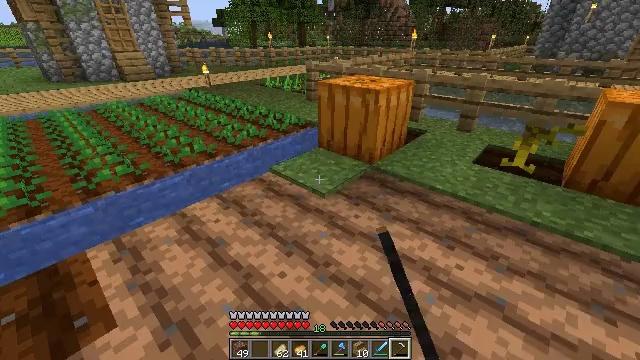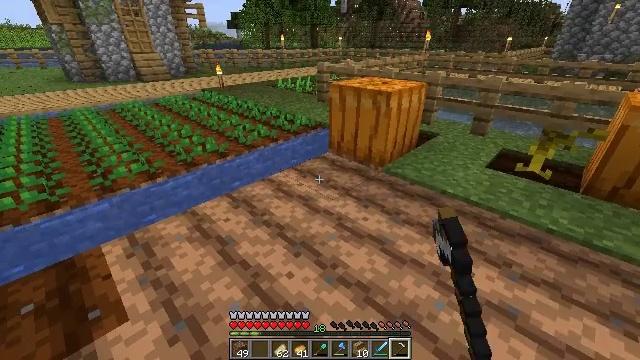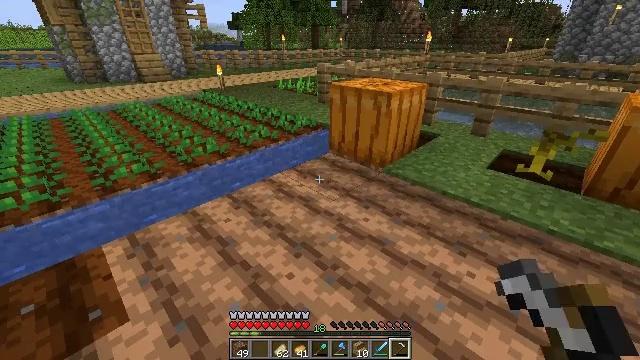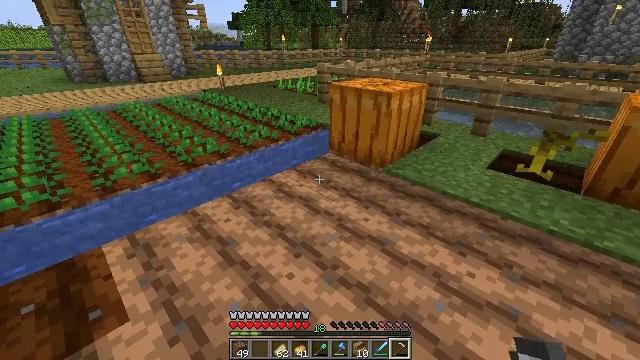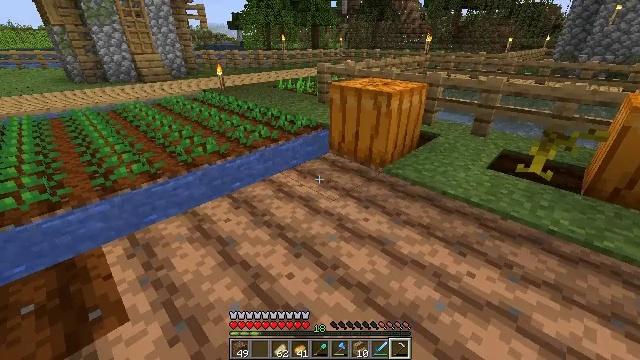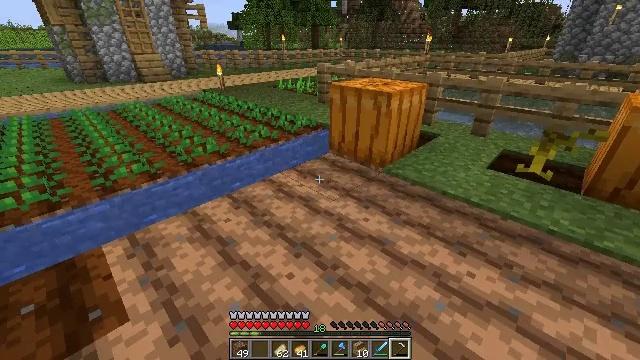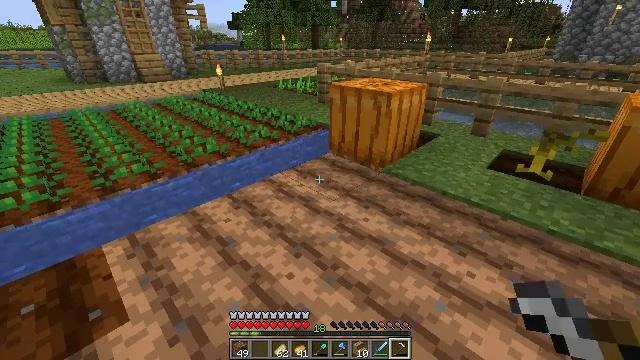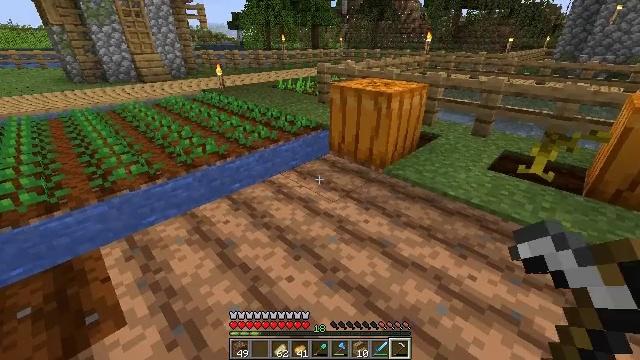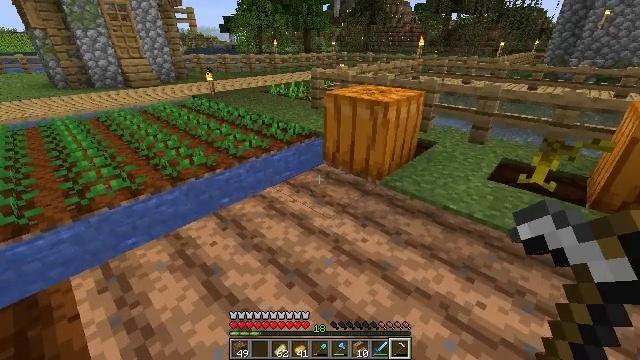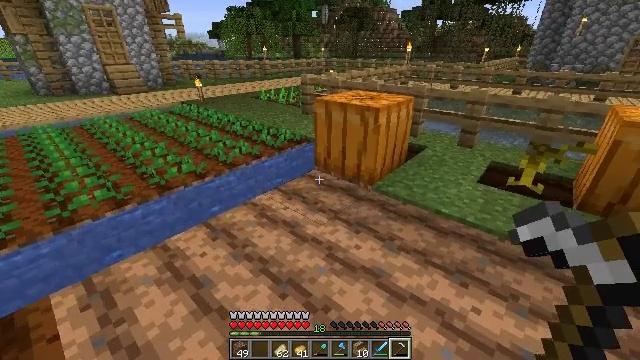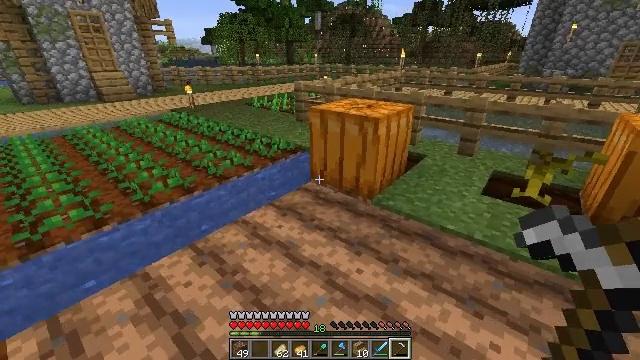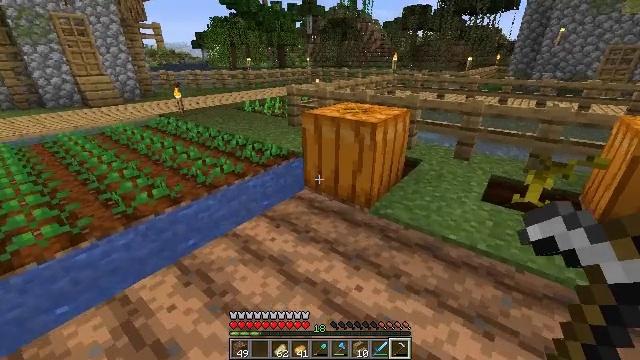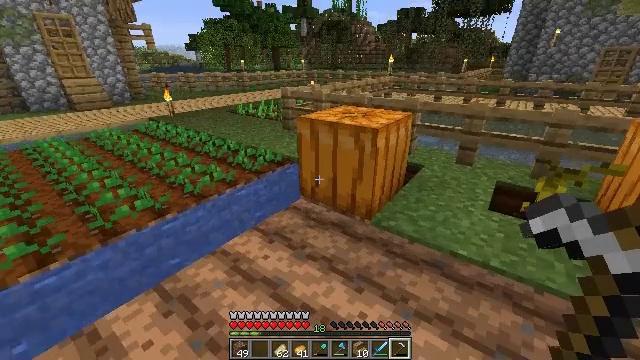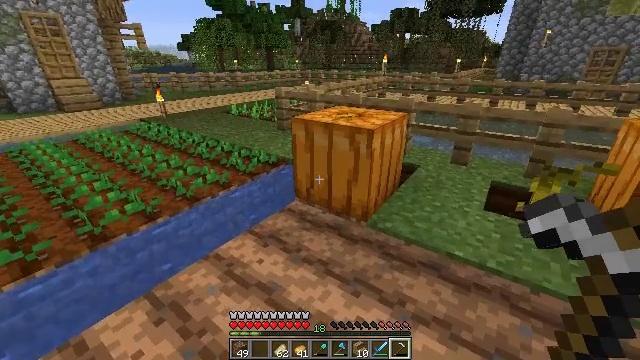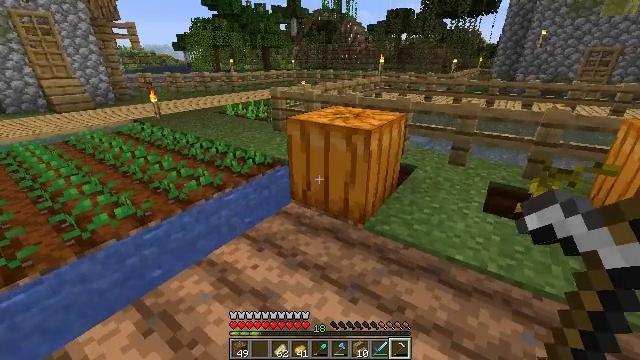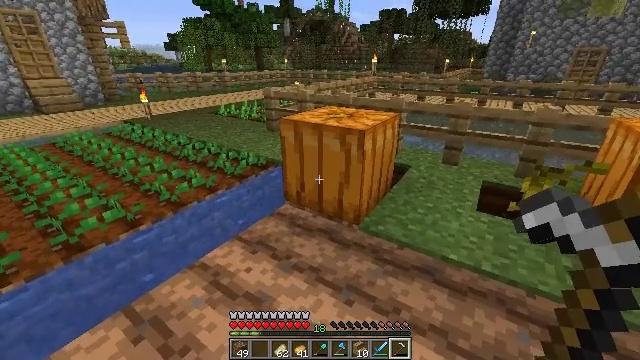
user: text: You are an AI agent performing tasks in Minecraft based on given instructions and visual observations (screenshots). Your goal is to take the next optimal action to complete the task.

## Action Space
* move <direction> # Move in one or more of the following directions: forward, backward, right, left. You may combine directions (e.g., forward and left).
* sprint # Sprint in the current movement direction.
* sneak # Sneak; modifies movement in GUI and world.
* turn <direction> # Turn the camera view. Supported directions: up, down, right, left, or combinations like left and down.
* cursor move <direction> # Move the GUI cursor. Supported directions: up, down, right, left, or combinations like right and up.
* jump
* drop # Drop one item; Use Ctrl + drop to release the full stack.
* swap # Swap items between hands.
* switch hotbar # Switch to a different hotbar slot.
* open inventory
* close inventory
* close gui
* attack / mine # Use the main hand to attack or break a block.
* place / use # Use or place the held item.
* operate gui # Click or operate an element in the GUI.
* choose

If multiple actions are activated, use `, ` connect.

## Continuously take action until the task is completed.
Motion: motion action
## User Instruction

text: Break the pumpkin to collect it.
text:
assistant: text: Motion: turn left
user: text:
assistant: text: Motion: no_op
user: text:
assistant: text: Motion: no_op
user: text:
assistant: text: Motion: no_op
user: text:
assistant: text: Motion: no_op
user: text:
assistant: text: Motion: no_op
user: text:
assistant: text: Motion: move forward
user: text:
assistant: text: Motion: move forward, turn right
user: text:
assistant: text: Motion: move forward, turn right and up
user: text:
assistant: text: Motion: move forward, turn right and up
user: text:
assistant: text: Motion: move forward, turn right
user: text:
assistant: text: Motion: turn right
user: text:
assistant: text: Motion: turn right
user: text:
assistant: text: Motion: no_op
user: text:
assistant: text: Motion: turn right
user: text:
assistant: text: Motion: turn right
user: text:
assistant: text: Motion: turn right
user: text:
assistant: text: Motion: no_op
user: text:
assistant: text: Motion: no_op
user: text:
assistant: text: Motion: move forward
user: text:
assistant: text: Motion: move forward
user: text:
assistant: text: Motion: move forward
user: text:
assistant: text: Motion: move forward
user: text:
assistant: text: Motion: no_op
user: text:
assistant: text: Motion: attack / mine
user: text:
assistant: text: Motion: attack / mine
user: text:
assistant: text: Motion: attack / mine
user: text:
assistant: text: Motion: attack / mine
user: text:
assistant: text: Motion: attack / mine
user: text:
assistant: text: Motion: attack / mine